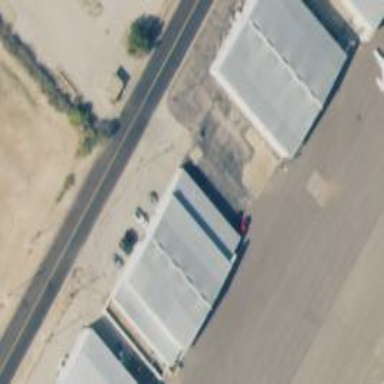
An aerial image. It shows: Hangar.